Interaction volume radius: 5 \u00c5
Interaction volume height: 15 \u00c5
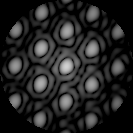
Disorder parameter: 0.1028